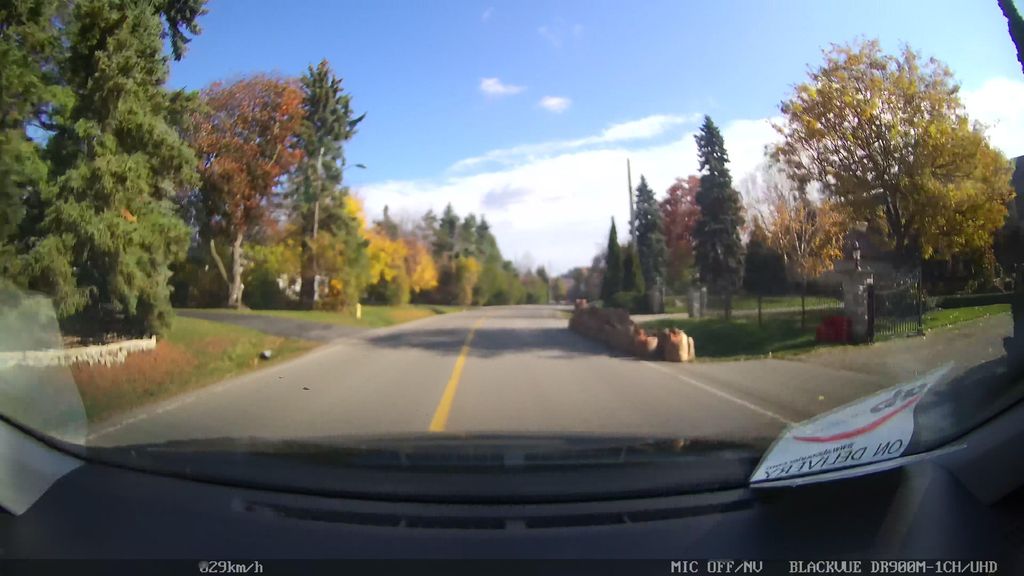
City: toronto